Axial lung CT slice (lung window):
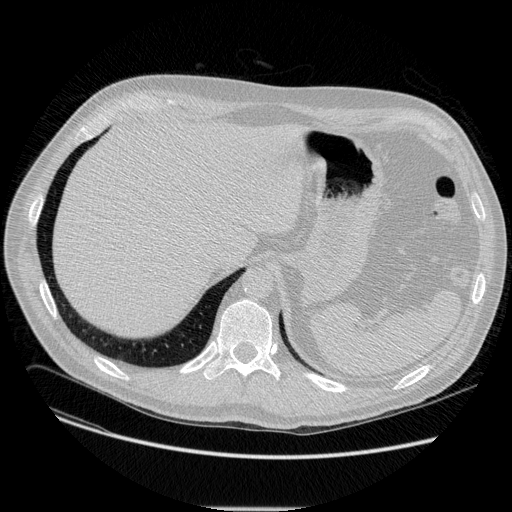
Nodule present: no